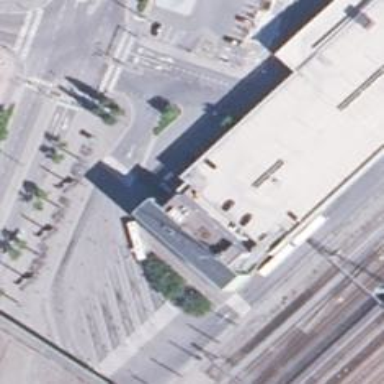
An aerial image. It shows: Post depot.